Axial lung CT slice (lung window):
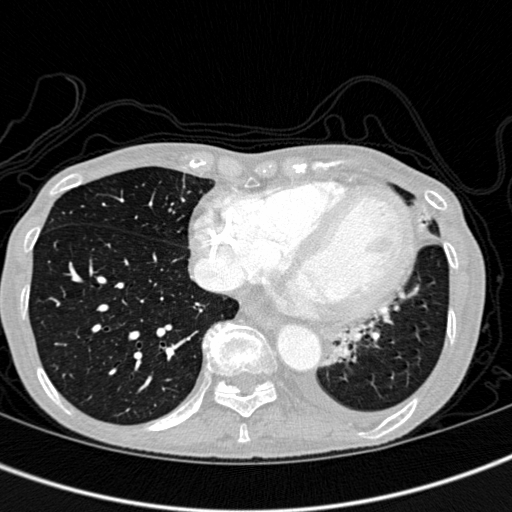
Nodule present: no